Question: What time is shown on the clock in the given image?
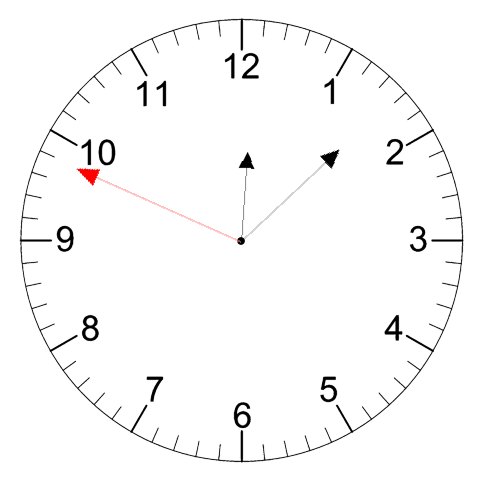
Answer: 12:07:49